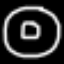
Label: donut